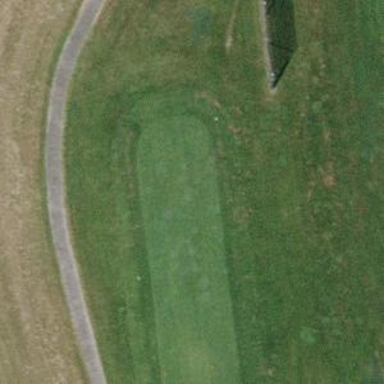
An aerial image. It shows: Golf tee on grassy land.